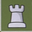
Piece: wR